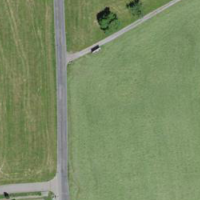
EUNIS habitat code: 24
Species observed at this site:
Vicia sepium